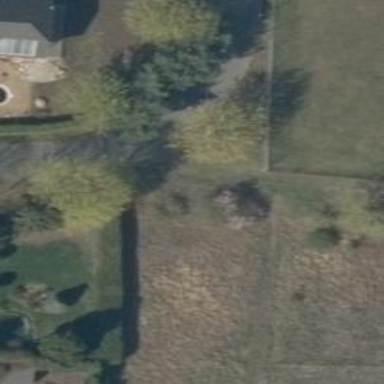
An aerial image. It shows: Grassy path.